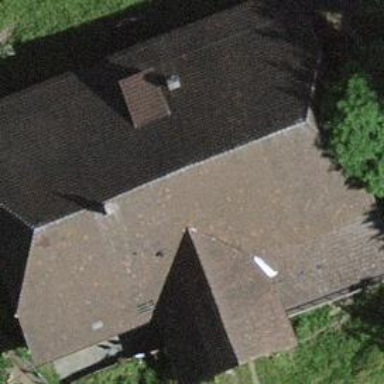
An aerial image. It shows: Farm building.